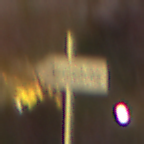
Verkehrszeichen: UmleitungswegweiserLinksweisend
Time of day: Night
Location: Outdoor (Suburban)
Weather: Clear
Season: NotSpecified
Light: Artificial